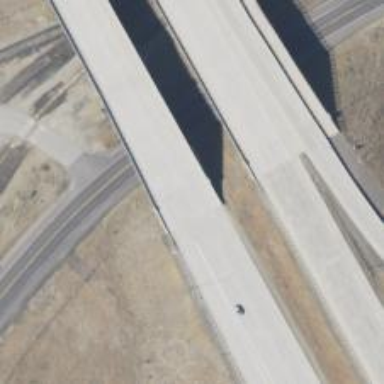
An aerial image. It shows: Bridge over motorway.